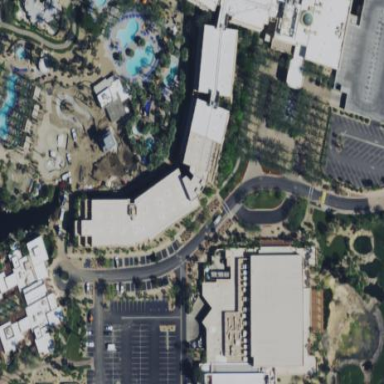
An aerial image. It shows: Resort located in leisure land.